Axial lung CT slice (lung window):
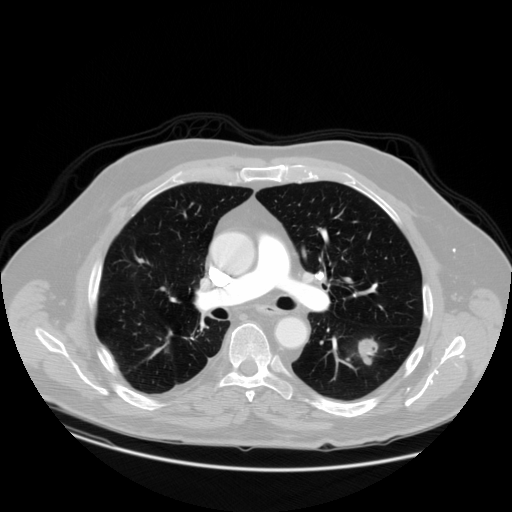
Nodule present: yes
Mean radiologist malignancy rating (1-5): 4.25